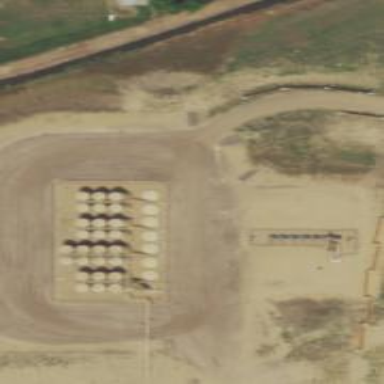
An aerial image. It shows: Storage tank with man-made structure.